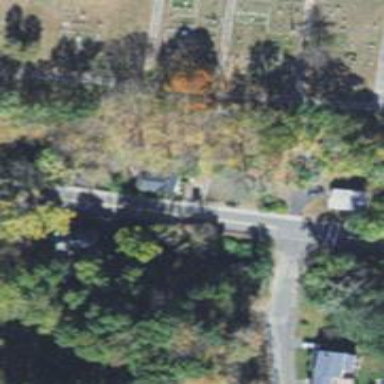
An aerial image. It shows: Residential road with bridge.